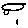
Label: car